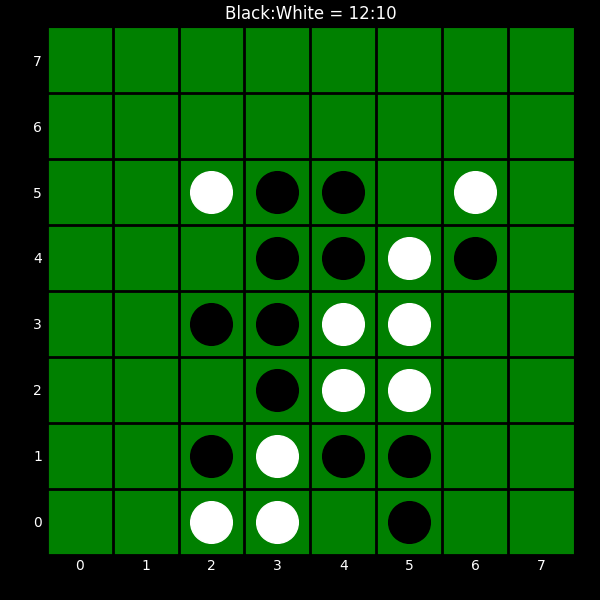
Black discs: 12
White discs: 10